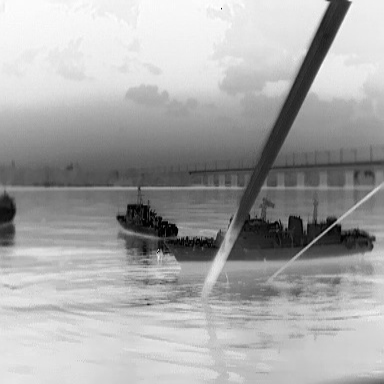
There are three objects shown in the infrared image, including two warships, and a liner.